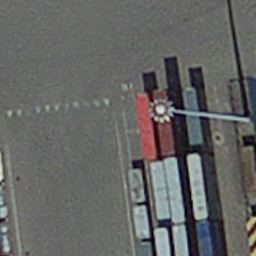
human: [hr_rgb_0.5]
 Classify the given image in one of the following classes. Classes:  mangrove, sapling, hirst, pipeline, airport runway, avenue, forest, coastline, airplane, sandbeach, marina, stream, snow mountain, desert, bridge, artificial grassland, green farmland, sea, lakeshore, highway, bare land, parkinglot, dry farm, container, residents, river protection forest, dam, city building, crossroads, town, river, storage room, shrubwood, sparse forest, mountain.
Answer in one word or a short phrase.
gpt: container